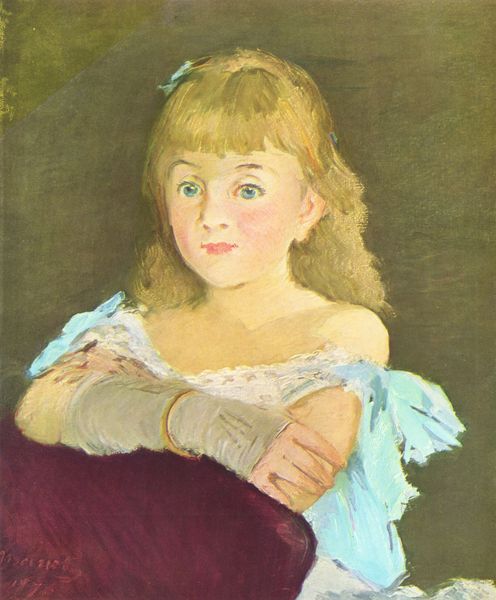
Titel: Porträt der Lina Campineanu
Künstler: Édouard Manet
Standort: Kansas City (Missouri)
Institution: The Nelson-Atkins Museum of Art
Schlagwörter: blau, gemälde, hand, haut, nackt, weiß, gelb, grün, mädchen, ocker, sitzen, ausschnitt, braun, finger, frau, frisur, grau, haar, handschuh, handschuhe, hintergrund, kleid, licht, mund, nase, ohr, profil, renoir, schmuck, stuhl, türkis, blick, rot, hochformat, malerei, schleife, blond, jung, wand, arm, arme, augen, gesicht, inkarnat, kleidung, lang, spitze, stehen, bild, bildnis, hals, hände, portrait, porträt, signatur, öl, pastos, auge, gold, haare, lange haare, sessel, stehend, decke, kind, spitzen, augenbrauen, blaue augen, haarreif, locken, ohren, rosa, schulter, schultern, pony, hellblau, lächeln, wangen, lehne, gamasche, lila, violett, signiert, haarband, lehnen, kissen, polster, datum, wiess, rüschen, augenbraue, gedanken, geschminkt, geld, nach 1900, acryl, violet, bond, pinselstrich, kleidchen, verschränkt, armband, armreif, frontalansicht, schmerz, reif, erstaunt, haarschleife, verband, stulpen, süß, träger, gün, lehen, purpur, sessellehne, bleu, nckt, lilla, datiert, hintergrunf, portrati, blaues kleid, starren, tyrkis, armring, stulpe, rüschne, rough, stehn, mädchenportrait, strohblond, l, 1876, ärmelstulpen, ohewn, datier, vervand